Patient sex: F
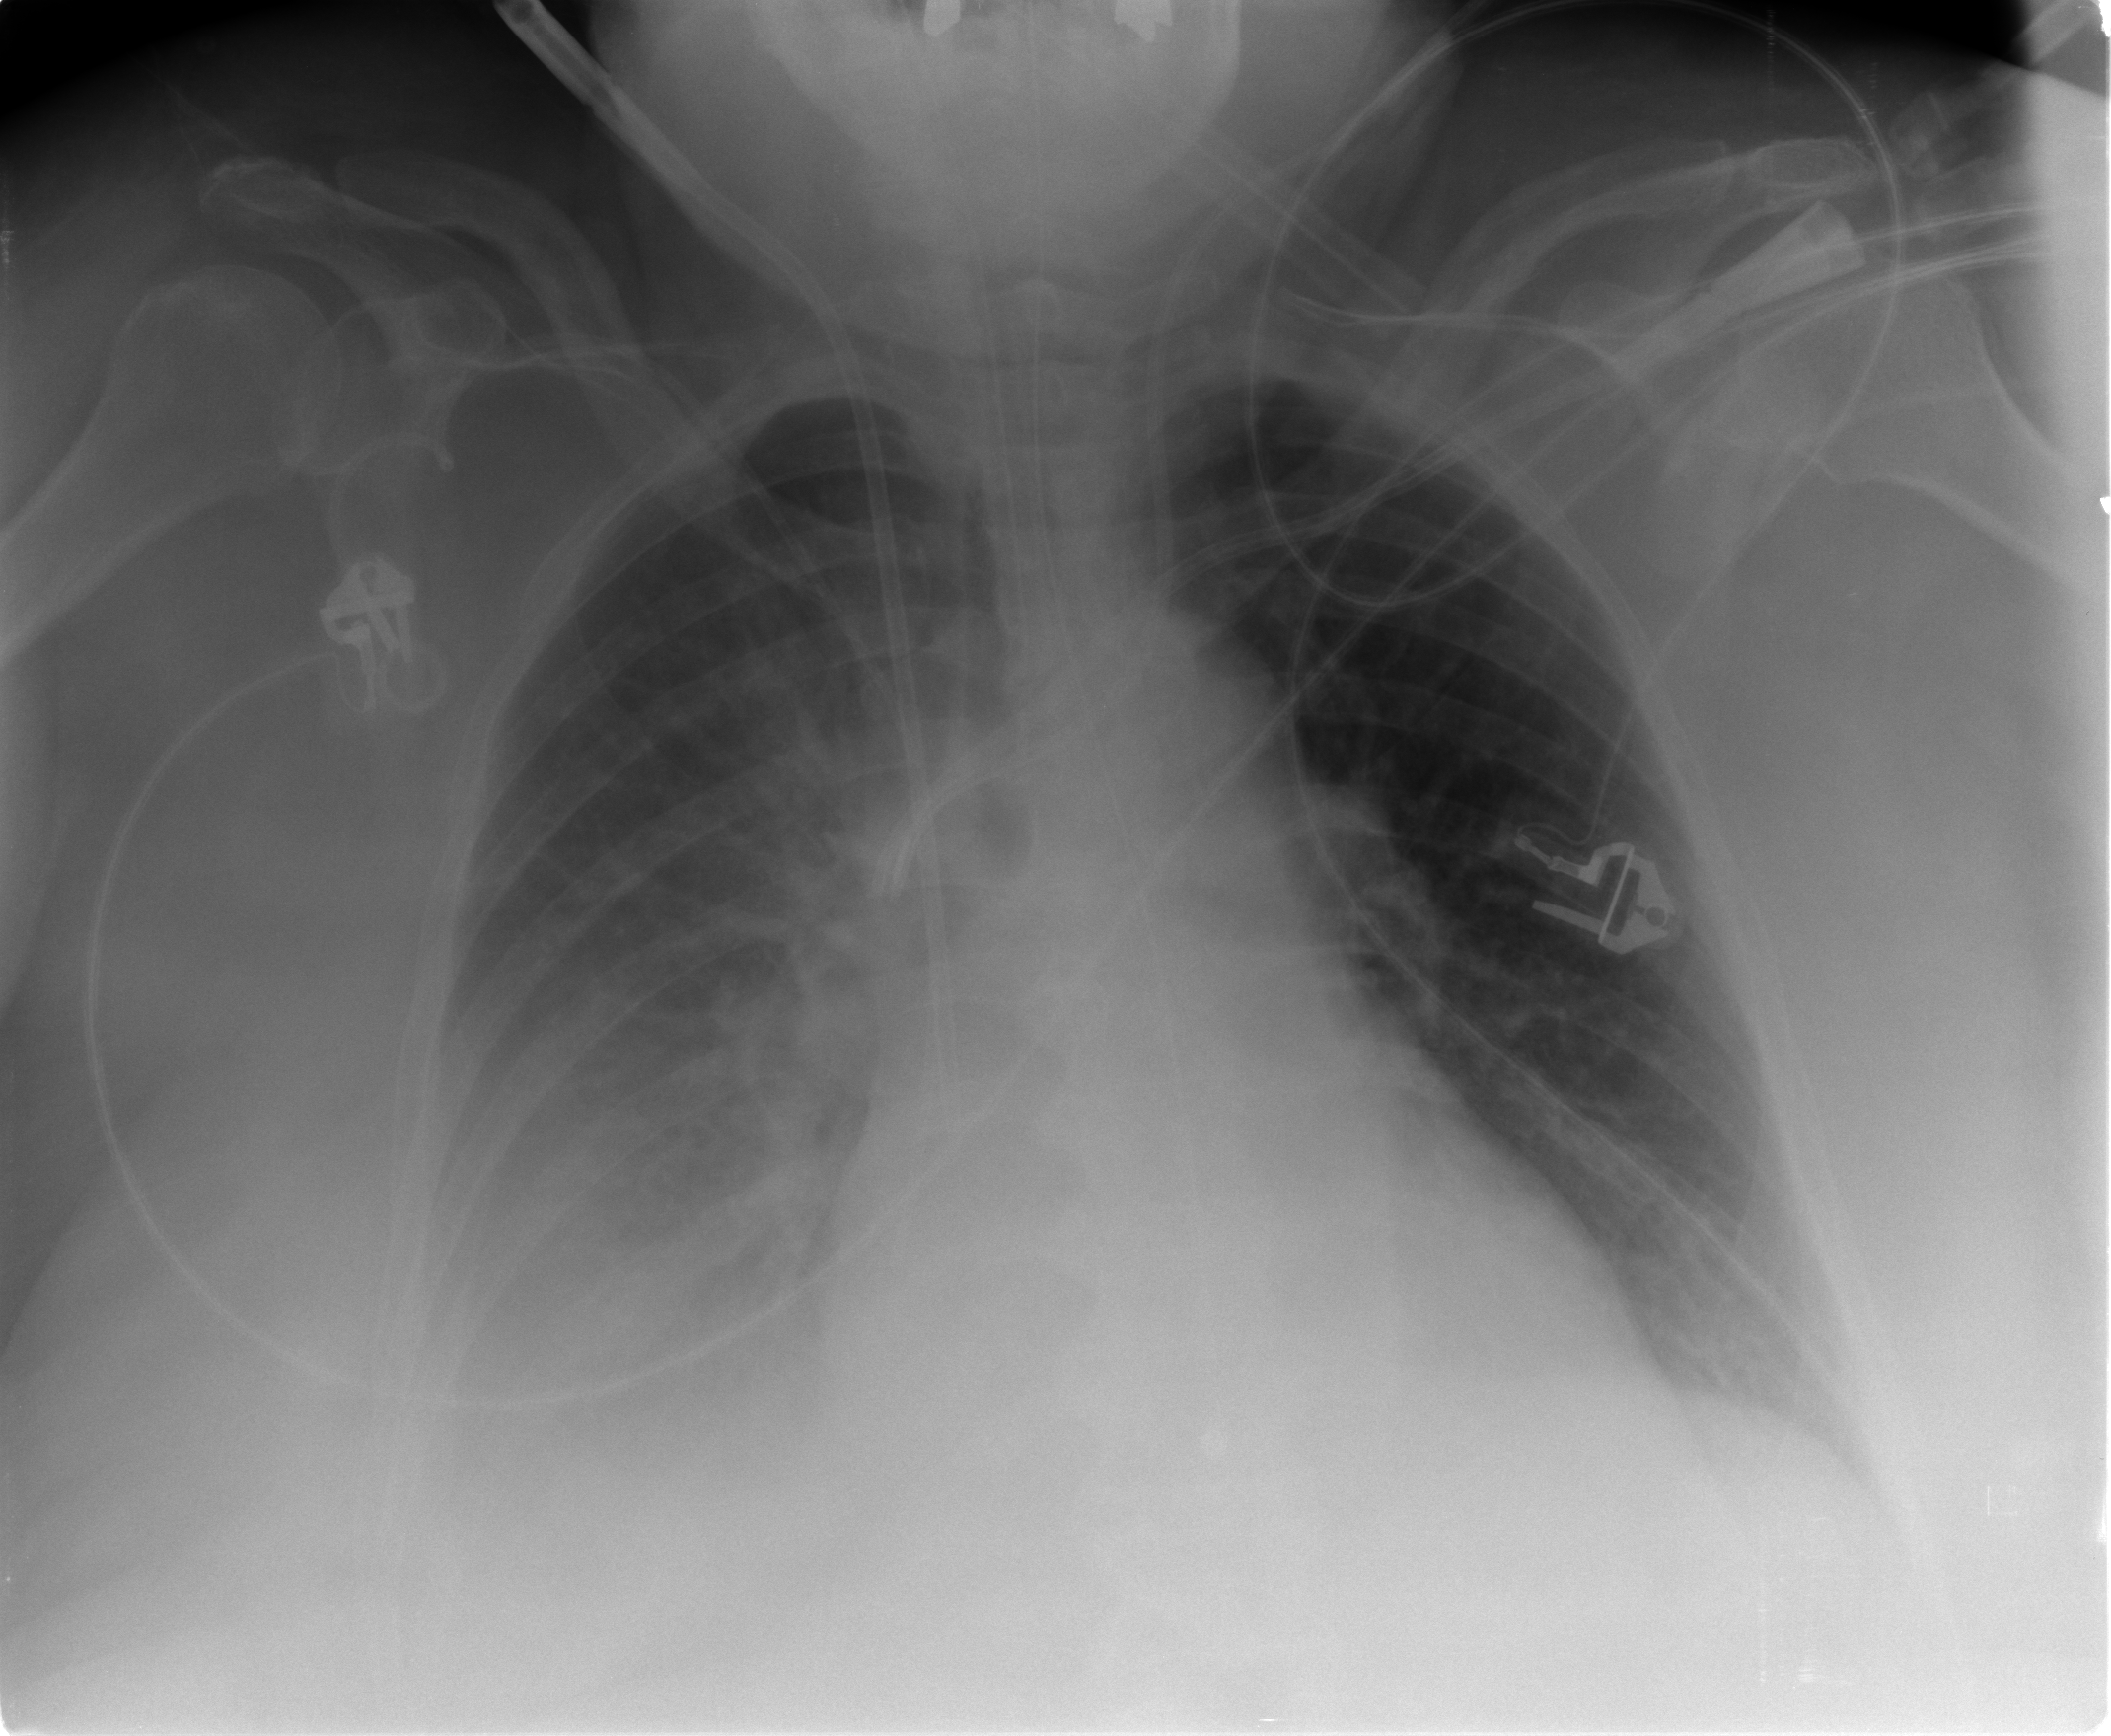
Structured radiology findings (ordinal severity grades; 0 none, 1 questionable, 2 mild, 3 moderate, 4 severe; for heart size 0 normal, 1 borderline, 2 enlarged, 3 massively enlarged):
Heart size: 2
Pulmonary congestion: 2
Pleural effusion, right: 3
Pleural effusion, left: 1
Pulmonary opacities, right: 0
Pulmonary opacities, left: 0
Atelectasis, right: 2
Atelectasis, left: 2